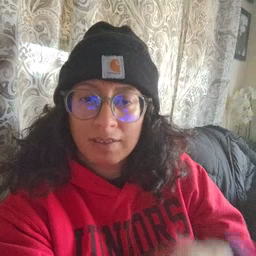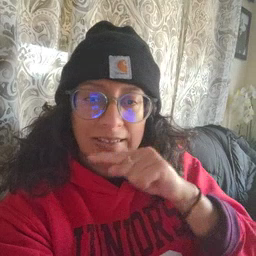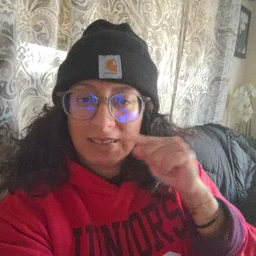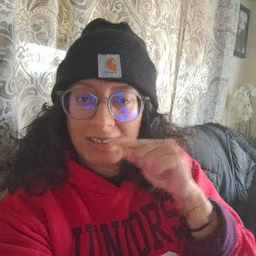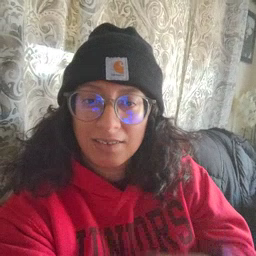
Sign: toothbrush